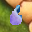
Label: 6